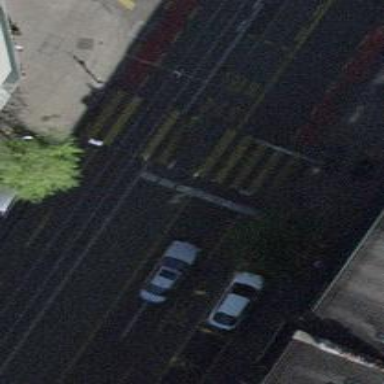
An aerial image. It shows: Crossing equipped with traffic signals. It is zebra crossing.